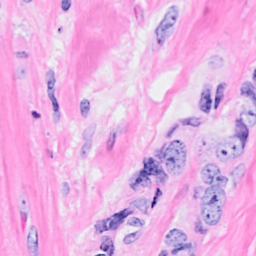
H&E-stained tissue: Breast